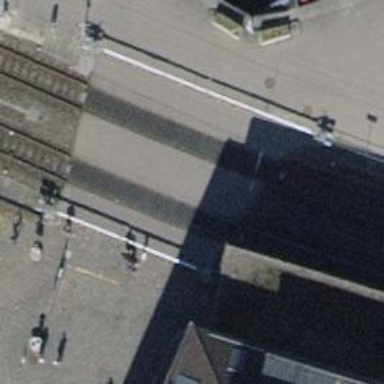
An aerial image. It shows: Level railway crossing with lights and double half barrier.